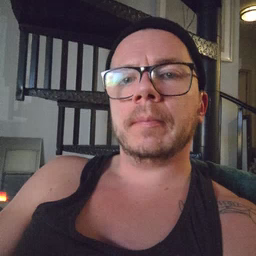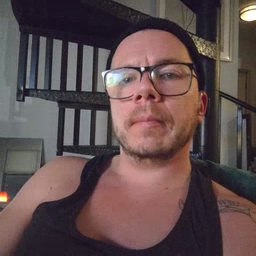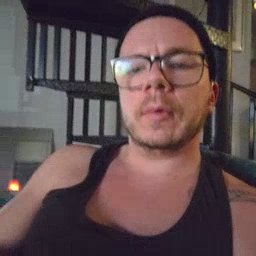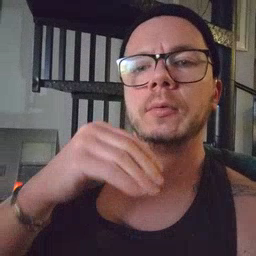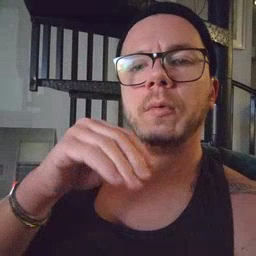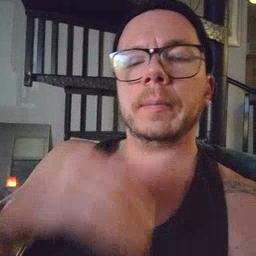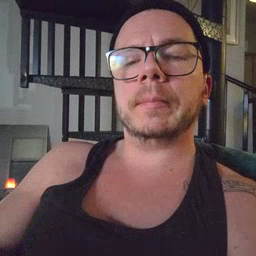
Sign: store